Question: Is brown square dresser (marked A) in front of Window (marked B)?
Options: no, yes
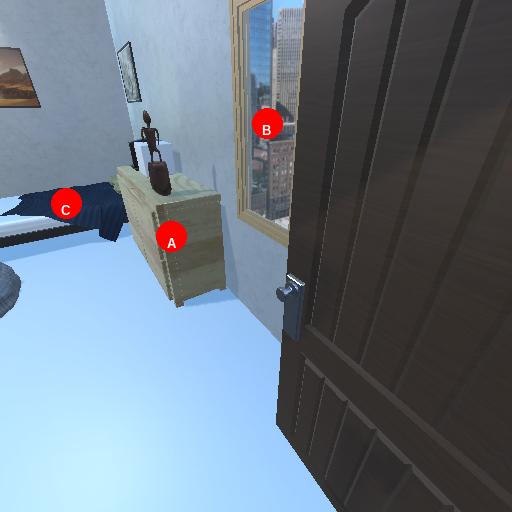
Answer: no